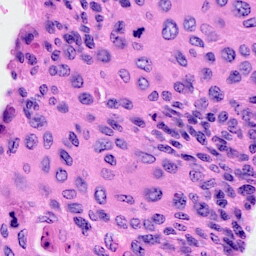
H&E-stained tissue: Cervix